Interaction volume radius: 5 \u00c5
Interaction volume height: 15 \u00c5
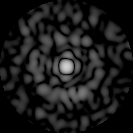
Disorder parameter: 0.768